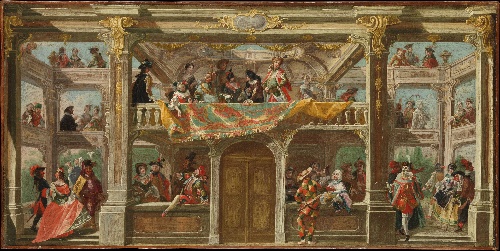
Title: A Masked Ball in Bohemia
Artist: Andreas Altomonte
Artist bio: Austrian, Warsaw or Vienna 1699–1780 Vienna
Date: ca. 1748
Object type: Painting
Classification: Paintings
Medium: Oil on canvas
Dimensions: 19 x 38 in. (48.3 x 96.5 cm)
Department: European Paintings
Credit line: Bequest of Mariana Griswold Van Rensselaer, 1934
Accession year: 1934
Repository: Metropolitan Museum of Art, New York, NY
Tags: Men|Women|Dance|Balconies|Masks